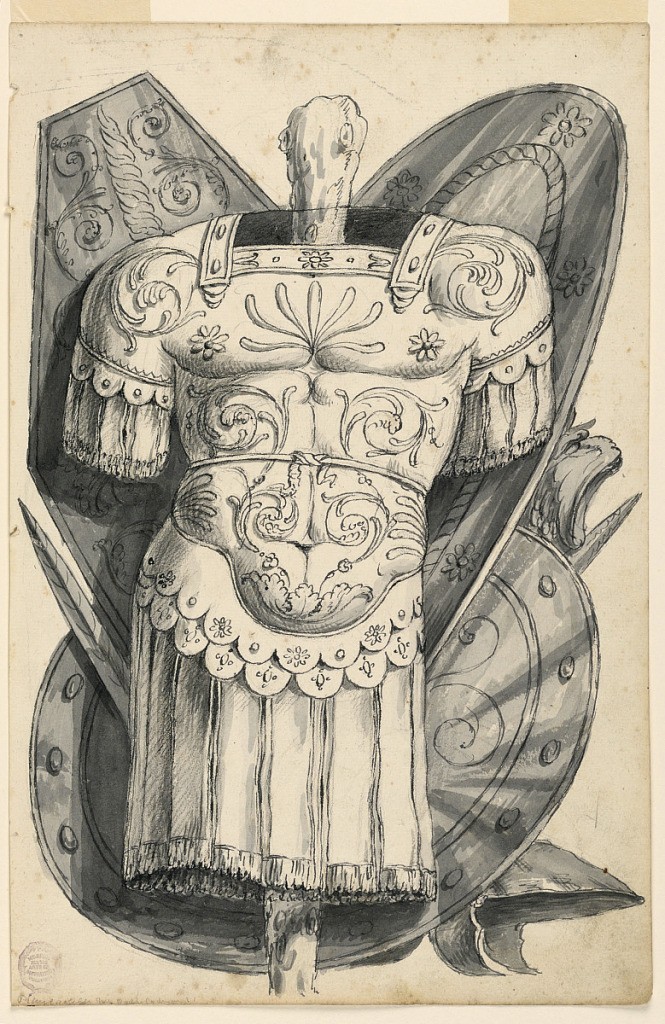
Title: Trophy with Weapons
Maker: Romolo Achille Liverani, Italian, 1809 - 1872
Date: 1830–1850
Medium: Black crayon, pen and dark ink, brush and gray water color on paper
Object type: Drawing
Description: An upright cuirass in front of shields, helmets, and swords